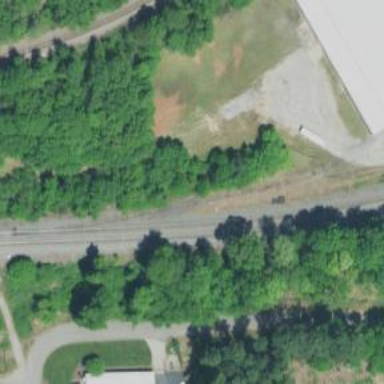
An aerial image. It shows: Disused railway spur.